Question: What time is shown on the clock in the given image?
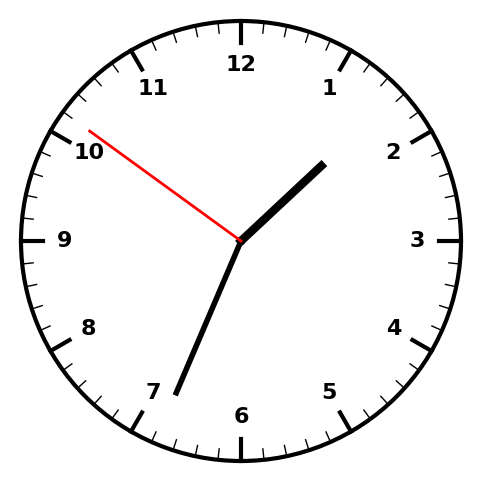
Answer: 01:33:51